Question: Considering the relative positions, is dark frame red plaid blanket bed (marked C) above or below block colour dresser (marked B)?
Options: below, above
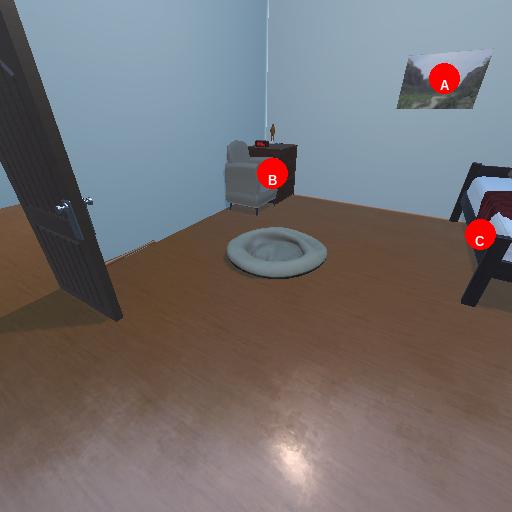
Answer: below